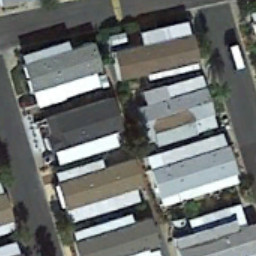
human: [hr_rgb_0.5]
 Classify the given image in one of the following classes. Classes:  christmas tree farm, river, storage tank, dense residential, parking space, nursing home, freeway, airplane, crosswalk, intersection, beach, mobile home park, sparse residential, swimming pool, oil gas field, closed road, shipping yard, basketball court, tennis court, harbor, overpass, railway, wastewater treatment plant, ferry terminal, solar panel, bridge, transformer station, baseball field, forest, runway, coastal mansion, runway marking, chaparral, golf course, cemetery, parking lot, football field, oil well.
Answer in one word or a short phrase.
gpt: mobile home park